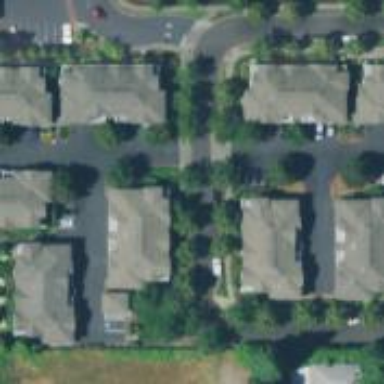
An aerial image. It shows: Condominium within residential area.